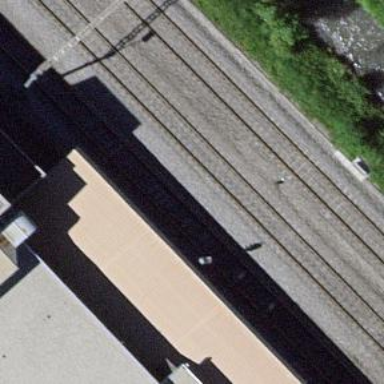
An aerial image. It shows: Single-track electrified railway siding with contact line.